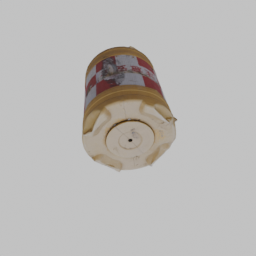
Label: tools